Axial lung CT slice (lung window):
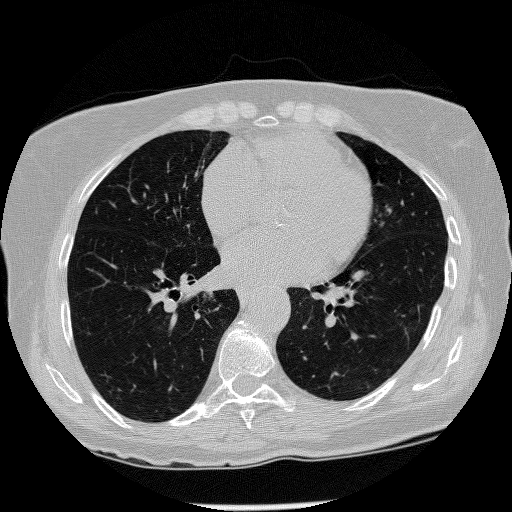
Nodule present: no